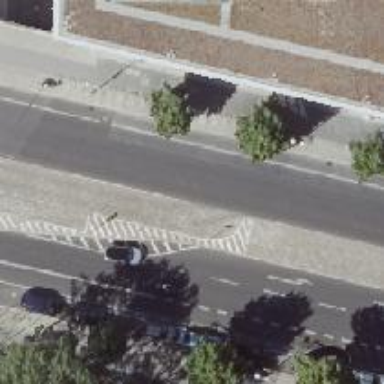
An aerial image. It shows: Tertiary road with asphalt surface where no stopping is allowed for parking.